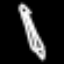
Label: pencil